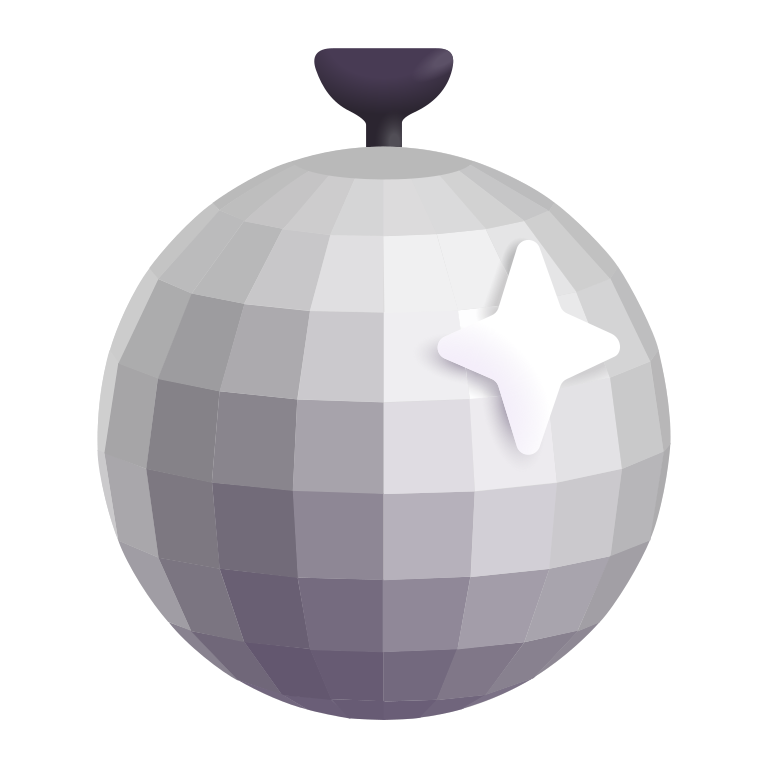
mirror ball color